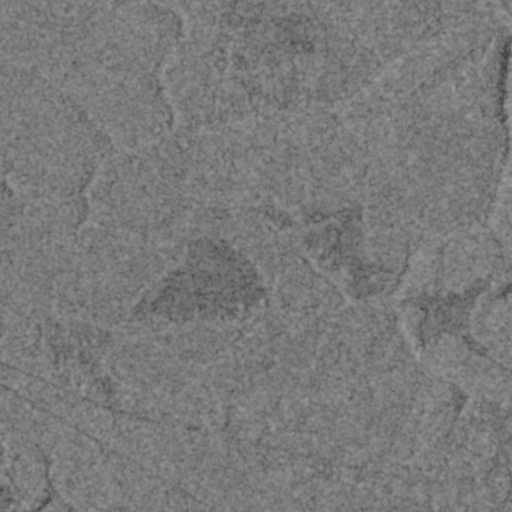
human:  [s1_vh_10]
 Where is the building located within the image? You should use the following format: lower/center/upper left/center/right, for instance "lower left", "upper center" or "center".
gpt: The building is located in the lower right of the image.
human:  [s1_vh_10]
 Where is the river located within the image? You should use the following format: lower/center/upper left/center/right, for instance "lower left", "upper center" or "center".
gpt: The river is located in the lower of the image.
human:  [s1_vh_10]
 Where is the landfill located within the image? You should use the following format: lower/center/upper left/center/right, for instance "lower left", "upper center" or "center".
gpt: There is no landfill in the image.

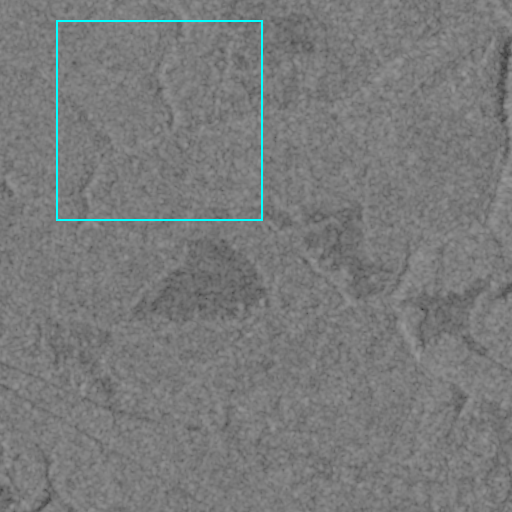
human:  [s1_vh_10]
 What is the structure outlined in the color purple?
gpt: There is no purple outline.
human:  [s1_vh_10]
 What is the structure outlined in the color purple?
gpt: There is no structure outlined in purple.